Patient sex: M
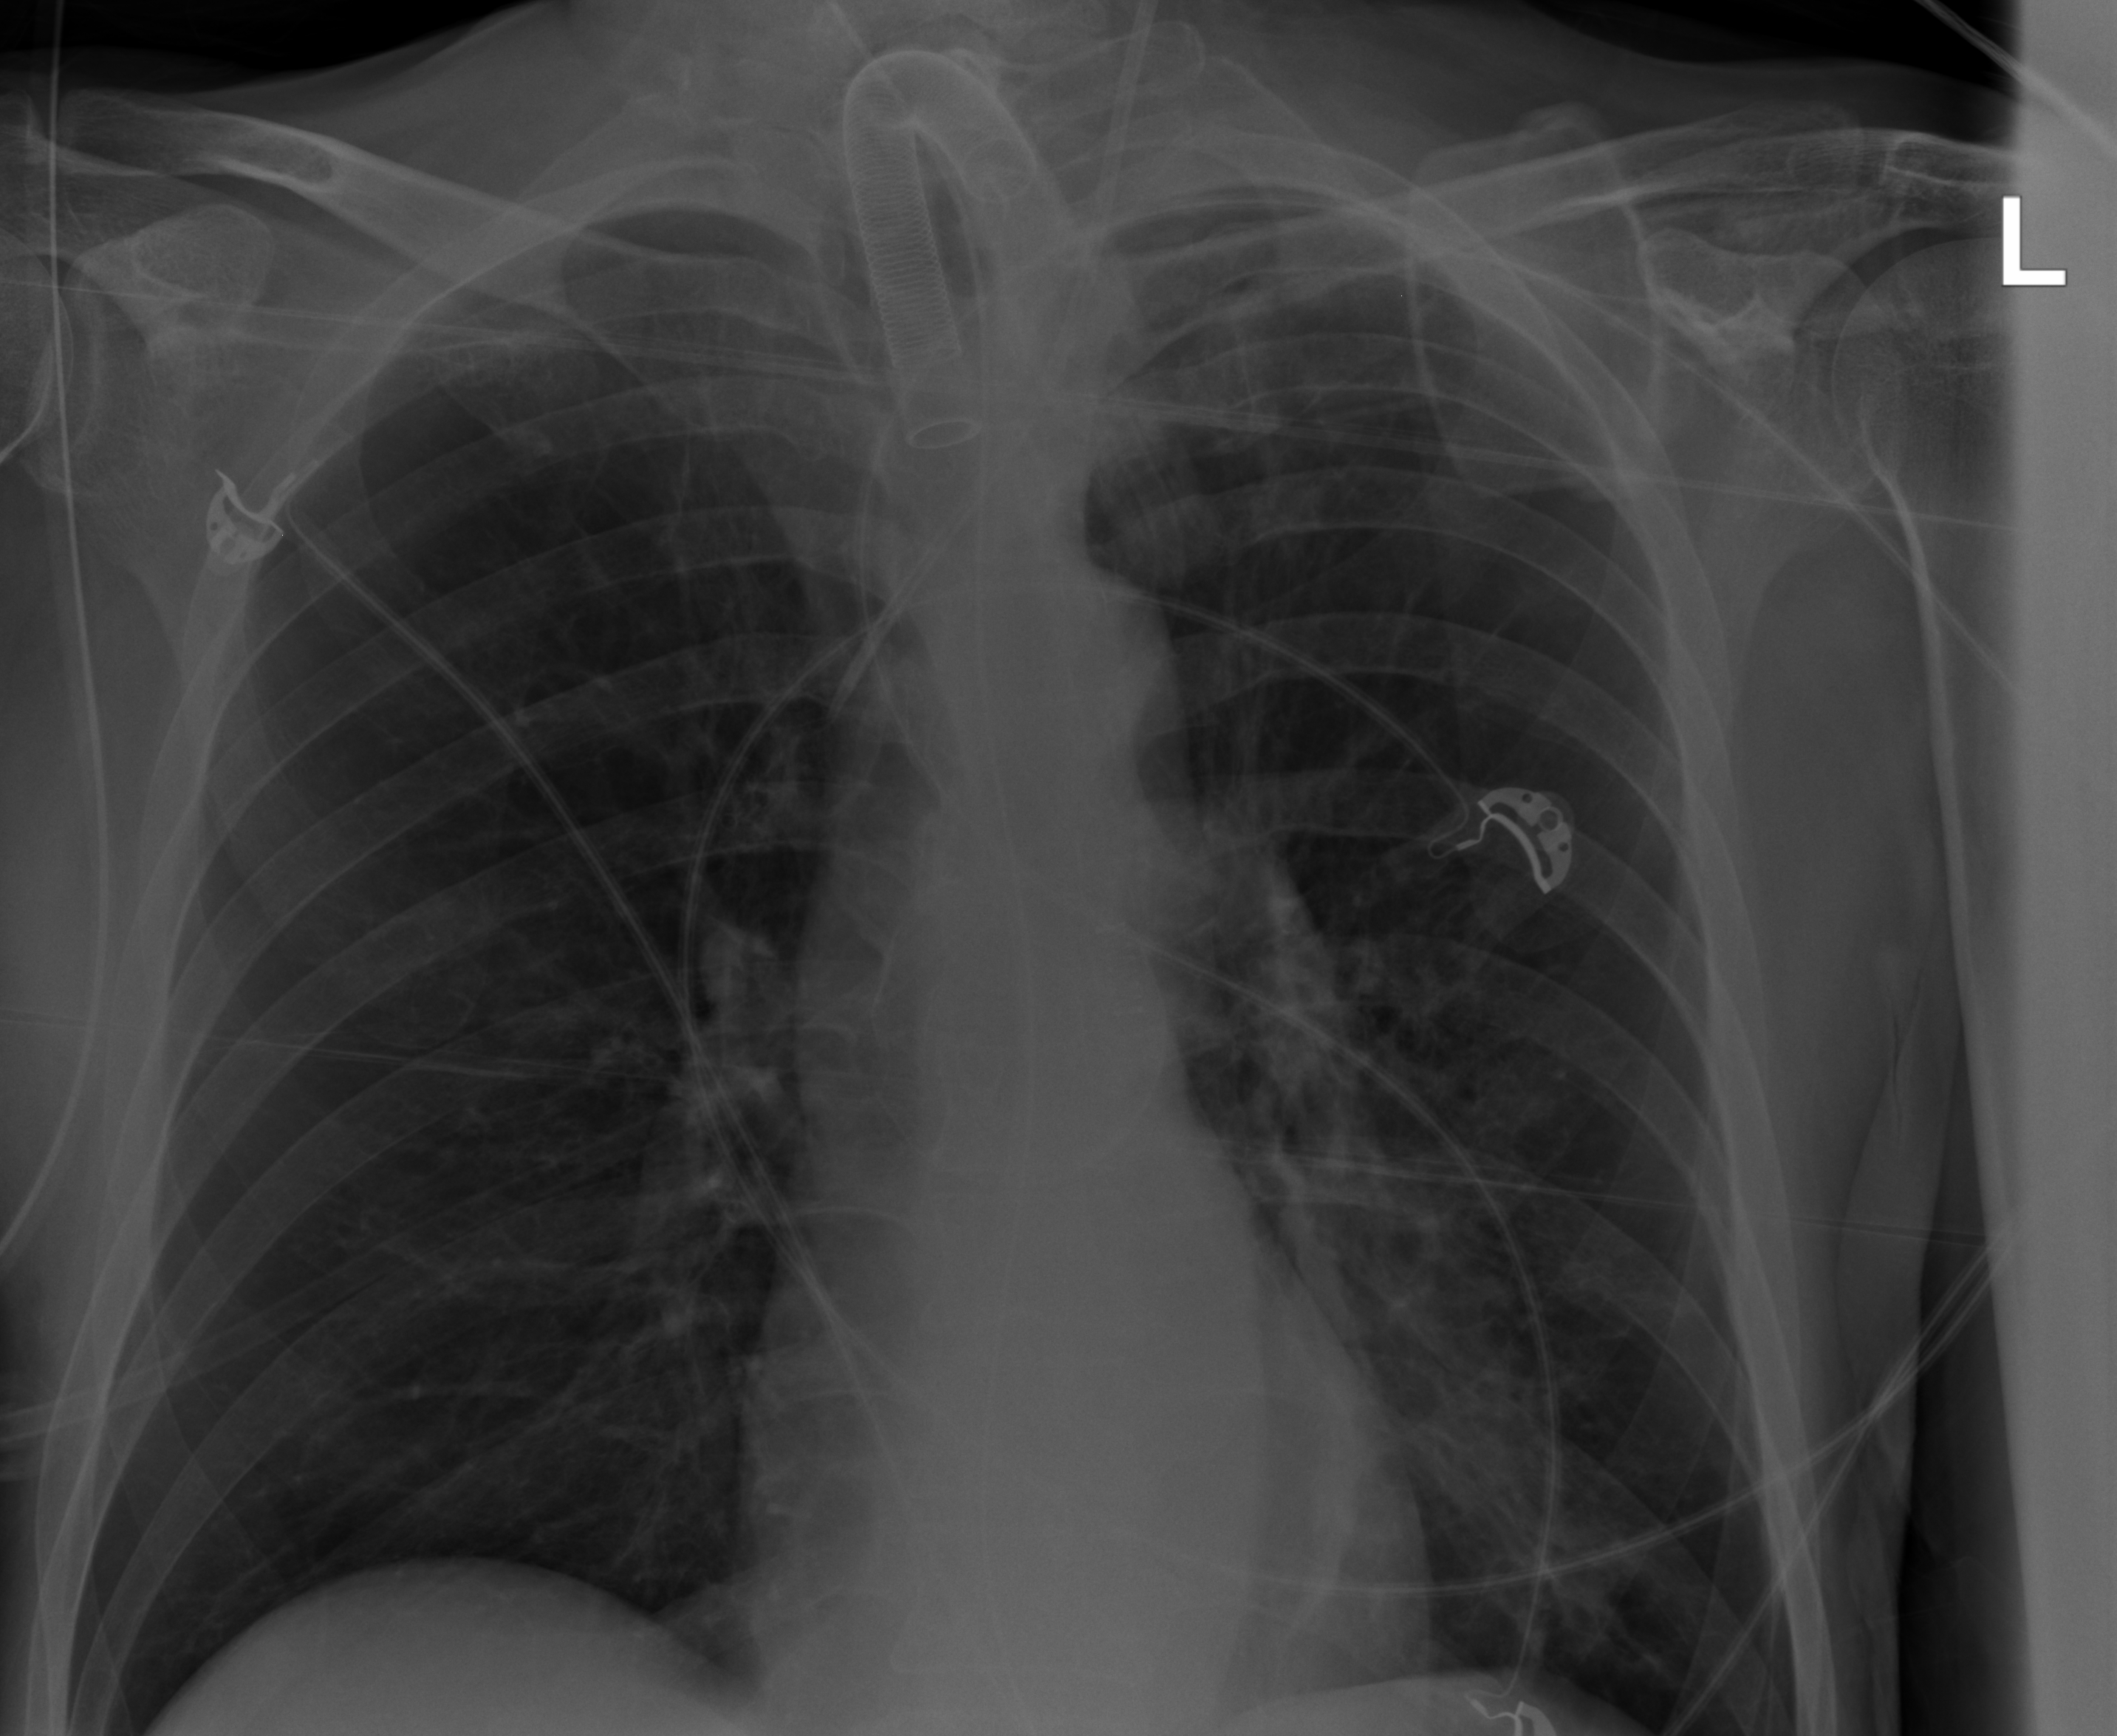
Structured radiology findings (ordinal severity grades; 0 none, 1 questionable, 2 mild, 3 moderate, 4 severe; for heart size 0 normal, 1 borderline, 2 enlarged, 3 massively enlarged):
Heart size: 0
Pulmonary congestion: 0
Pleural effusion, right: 0
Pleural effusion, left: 0
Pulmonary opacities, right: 0
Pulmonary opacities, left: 2
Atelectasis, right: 0
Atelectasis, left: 2